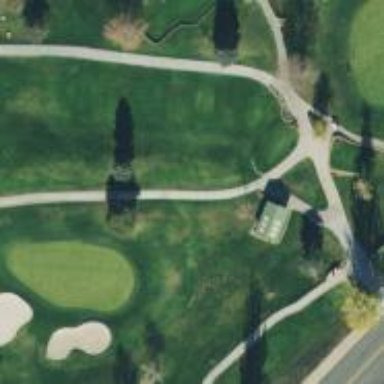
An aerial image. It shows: Service road used as golf cart path.